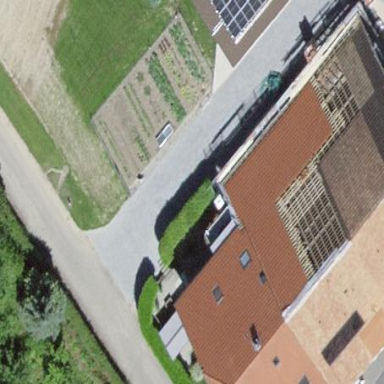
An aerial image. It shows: Half-hipped roof building.